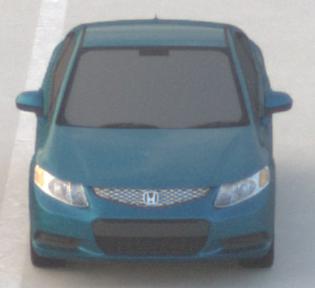
Make: Honda
Model: Civic Limousine 1.8
Detailed model: Civic (IX) Limousine
Model produced from: 2014/05
Model produced until: 2017/06
Doors: 4
Color: blue
Road condition: dry road
Daytime: sunrise or sunset
Contrast: medium contrast